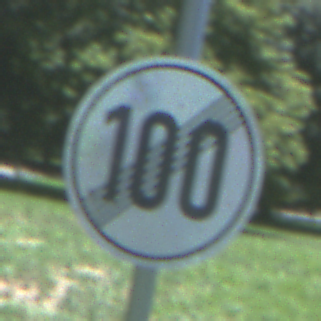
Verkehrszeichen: EndeGeschwindigkeit100
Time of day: Midday
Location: Outdoor (Nature)
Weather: Clear
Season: Summer
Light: Natural